Question: Like how JavaScript is able to manipulate the DOM because the browser exposes the DOM to JavaScript in the form of an Object. Is that the same way C++ is able to do things like draw on the screen? Does the Operating System create a C++ interface in the form of C++ classes or does the Operating System have some generic interface that my specific version of C++ knows how to implement?

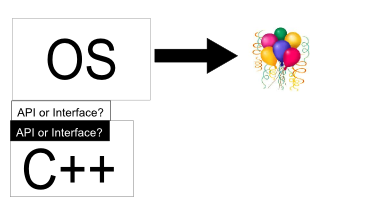
Answer: If you look at things from the OS's persepctive, it provides API's for things like graphics, IPC, and IO, with a common interface. Typicaly this takes the form of linkable subroutines using a calling convention standard to that OS. People who create languages (compilers or interpreters) will provide their own code that interfaces to those subroutines, so that you can use them in your user code. For C compilers, typically this takes the form of just calling those OS routines directly. For higher-level languages, often there will be a layer of code that takes care of some of the nitty details for you, be it converting cookies to classes, or a complete portable high-level facility like you might see in some scripting languages.
In C++'s case, generally you look in the STL and see if there's something there you can use. If not, your typical fallback is to call the OS routines directly like a C user would. It used to be the case that most things, outside of basic text I/O, were not available in the STL, so you have to fall back to making direct OS calls. However, recent revisions of the language have started adding more and more interfaces to typical OS functionality to the STL. Also, often there's stuff in <URL> that will do want you want, if you don't mind downloading it, installing it, and figuring out how it works.